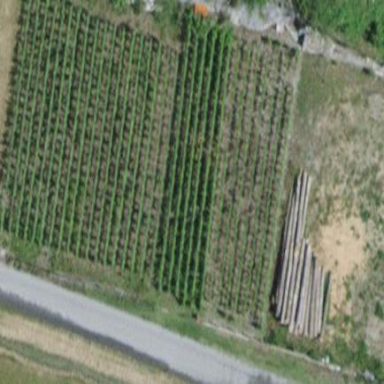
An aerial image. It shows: Vineyard with grape crops.